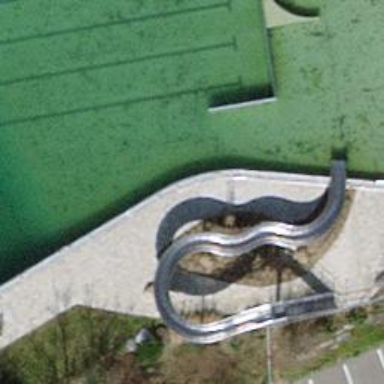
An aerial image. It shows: Water slide attraction.